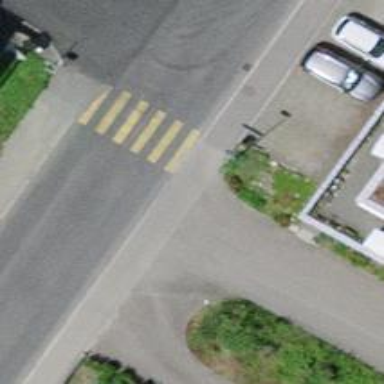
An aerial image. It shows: Uncontrolled zebra crossing on the road.